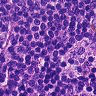
Metastatic tissue present: no